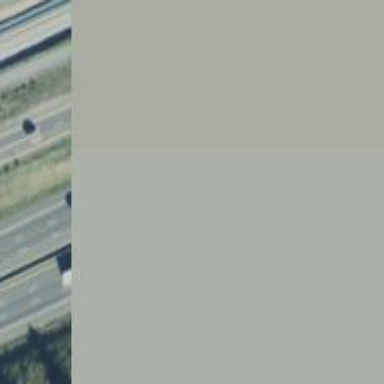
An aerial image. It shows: View of motorway.